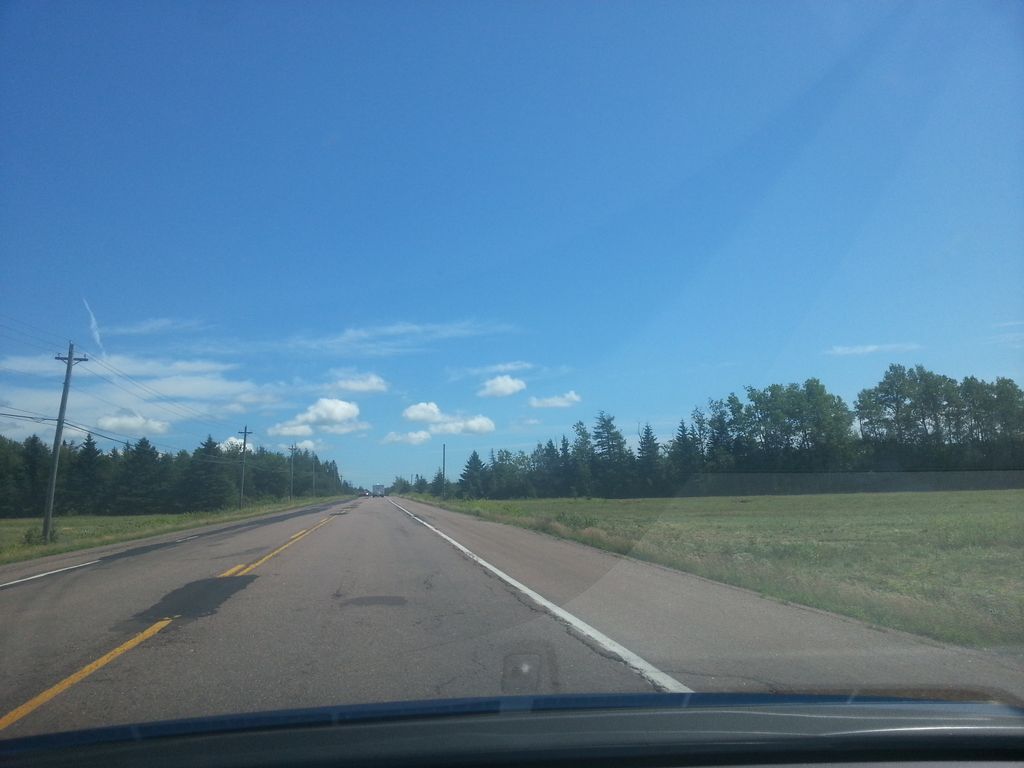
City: charlottetown